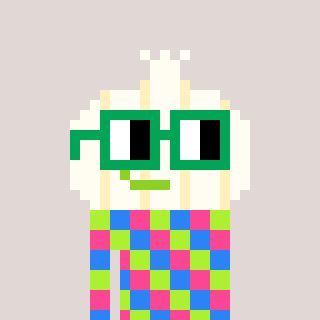
a pixel art character with square green glasses, a garlic-shaped head and a peachy-colored body on a warm background